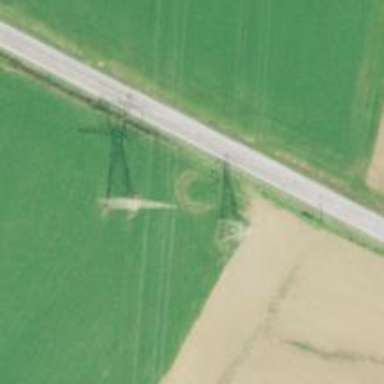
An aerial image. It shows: Lattice structure tower used for power transmission.